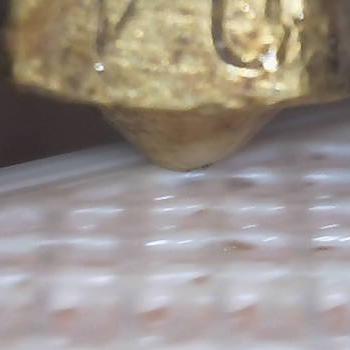
Flow rate: 79%